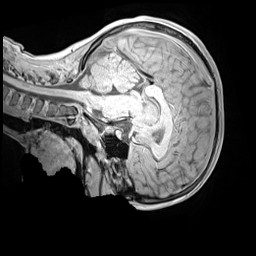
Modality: MP2RAGE
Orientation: sagittal
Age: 10
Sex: male
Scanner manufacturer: siemens
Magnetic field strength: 3 T
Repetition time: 4 s
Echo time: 0.00303 s